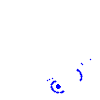
Particle: pion